Aerial crown-view tile of a tropical tree (Barro Colorado Island, Panama), acquired 20250715:
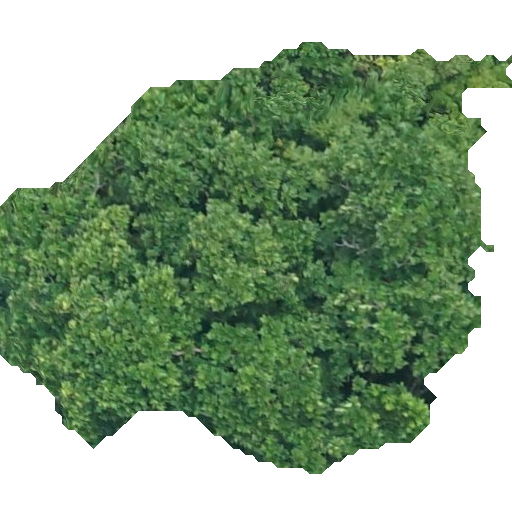
Species: Anacardium excelsum
GBIF accepted scientific name: Anacardium excelsum
Crown area: 235.92 m²